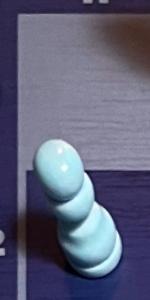
Label: Pawn_White